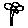
Label: flower